Field crop: maize
Growth stage: 2
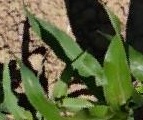
Species: maize